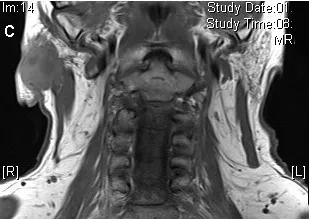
C: Preoperative MRI - coronal section (tse t1).
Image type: radiology (mri)